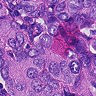
Metastatic tissue present: yes